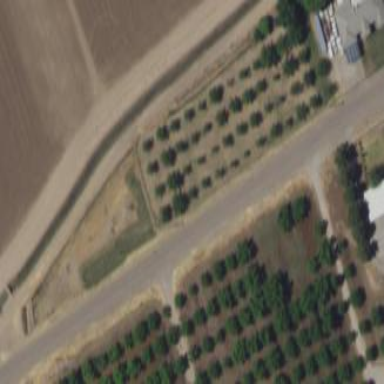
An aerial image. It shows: Orchard.